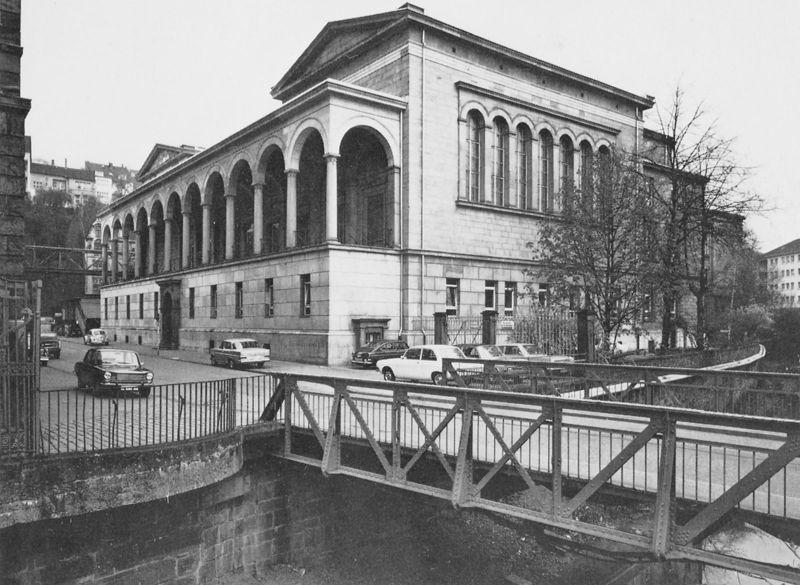
Titel: Landgericht
Künstler: Karl Ferdinand Busse
Standort: Wuppertal (EU - D)
Schlagwörter: fenster, strasse, säulen, gebäude, brücke, balkon, bogen, fassade, herbst, winter, foto, balustrade, arkaden, rundbögen